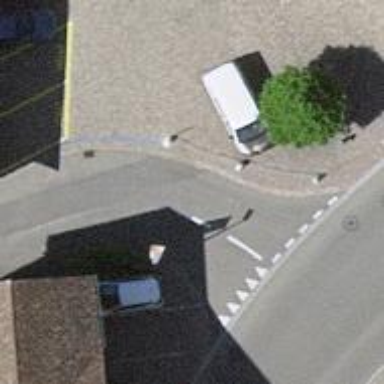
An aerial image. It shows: Bollard.